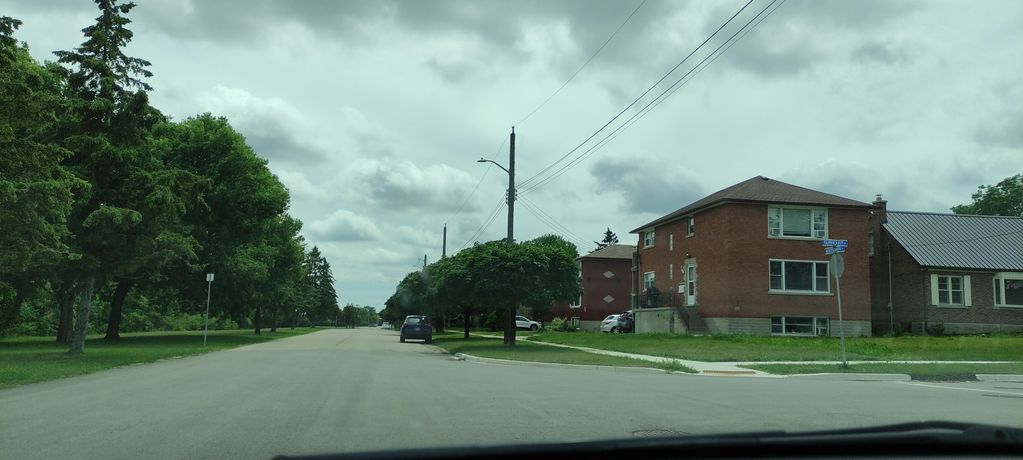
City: kitchener-waterloo